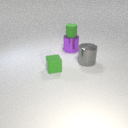
small green rubber cube in front of large gray metal cylinder